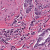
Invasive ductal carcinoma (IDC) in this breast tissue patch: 1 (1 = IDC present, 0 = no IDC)